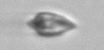
Label: Oxytoxum